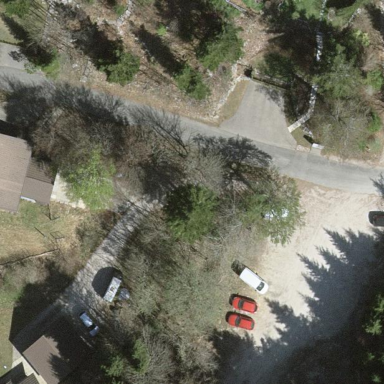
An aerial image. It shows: Parking area with surface.